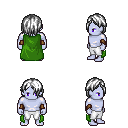
a pixel art fantasy rpg character, male body template, dark elf, purple skin, green cape, white pants, white bangs hairstyle, leather bracers, four views (front, back, left, right), 2x2 character sprite sheet, small pixel art, hard edges, no anti-aliasing